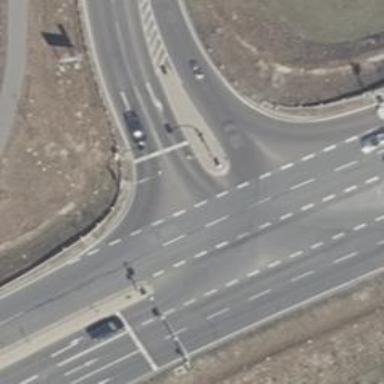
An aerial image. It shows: Road with traffic signals.